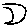
Label: moon